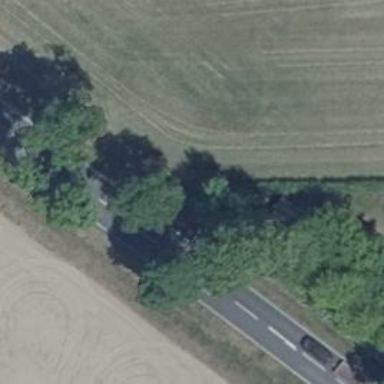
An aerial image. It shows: Row of deciduous broadleaved trees.